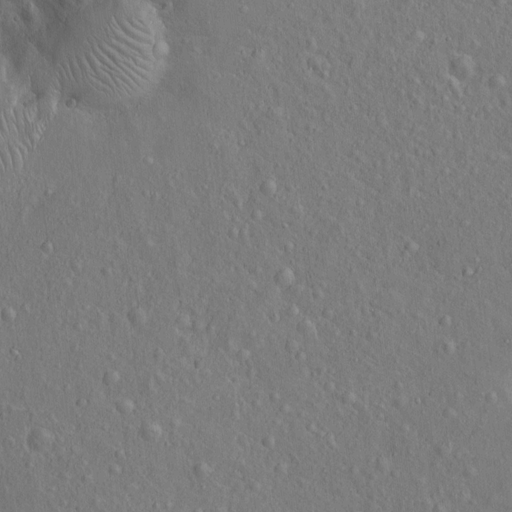
Objects detected: cone